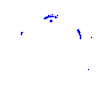
Particle: kaon